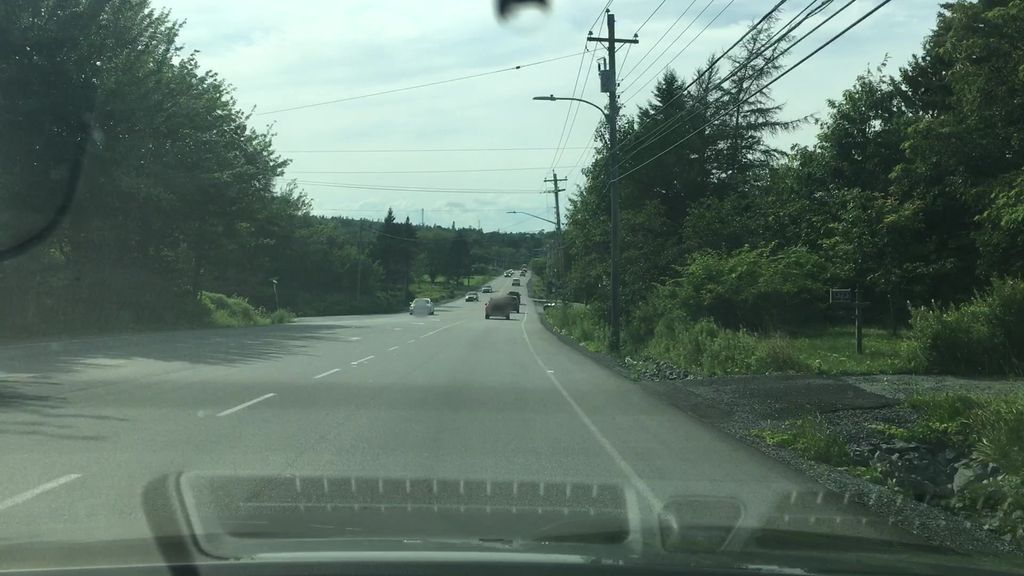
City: halifax